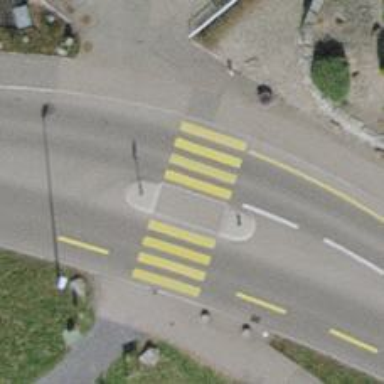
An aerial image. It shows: Kerb serving as barrier.